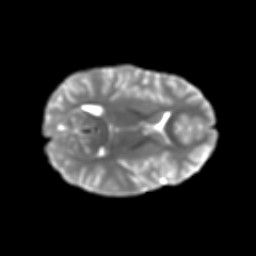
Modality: T2w
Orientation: axial
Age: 12
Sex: female
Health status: ill
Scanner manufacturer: ge
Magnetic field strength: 3 T
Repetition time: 6.752 s
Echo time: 0.079 s